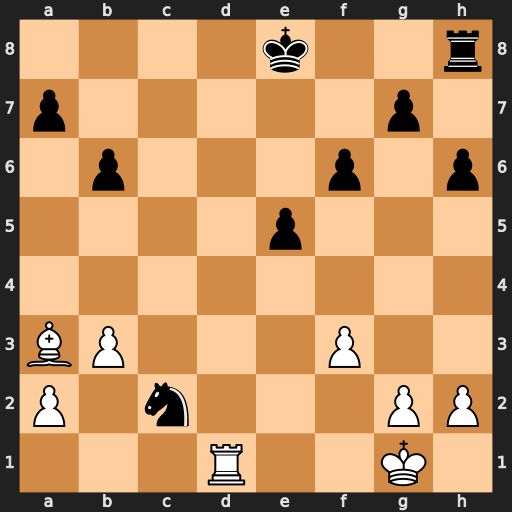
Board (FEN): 4k2r/p5p1/1p3p1p/4p3/8/BP3P2/P1n3PP/3R2K1
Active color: w
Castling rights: k
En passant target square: -
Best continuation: Rc1 Kf7 Rxc2